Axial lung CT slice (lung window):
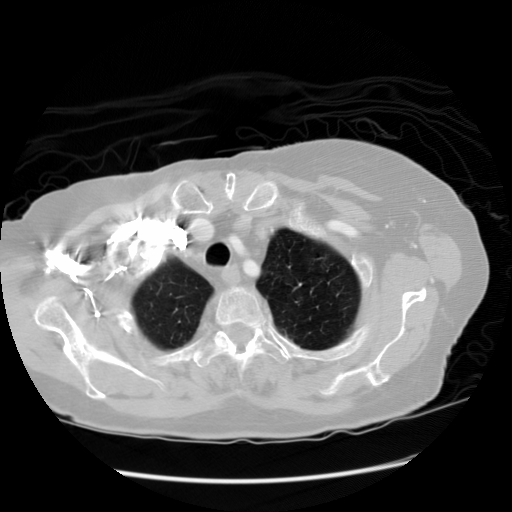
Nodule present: no